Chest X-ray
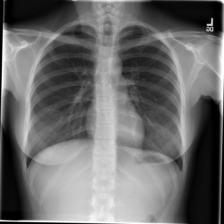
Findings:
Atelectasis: negative
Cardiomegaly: negative
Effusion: negative
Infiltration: negative
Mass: negative
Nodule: negative
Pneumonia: negative
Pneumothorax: negative
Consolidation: negative
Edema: negative
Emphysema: negative
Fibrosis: negative
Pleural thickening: negative
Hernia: negative